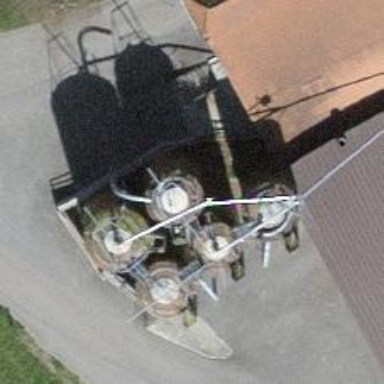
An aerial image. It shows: Silo.